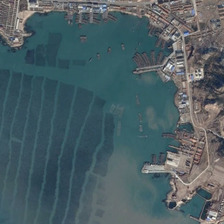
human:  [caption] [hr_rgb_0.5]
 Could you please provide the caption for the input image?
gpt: many boats are in a port near many buildings .

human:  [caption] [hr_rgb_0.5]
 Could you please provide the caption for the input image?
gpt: many boats are in a port near many buildings .

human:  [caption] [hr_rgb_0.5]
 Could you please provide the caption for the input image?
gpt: many boats are in a port near many buildings .

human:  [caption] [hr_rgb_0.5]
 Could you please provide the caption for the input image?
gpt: many boats are in a port near many buildings .

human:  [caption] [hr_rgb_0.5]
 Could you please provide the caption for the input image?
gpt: many boats are in a port near many buildings .